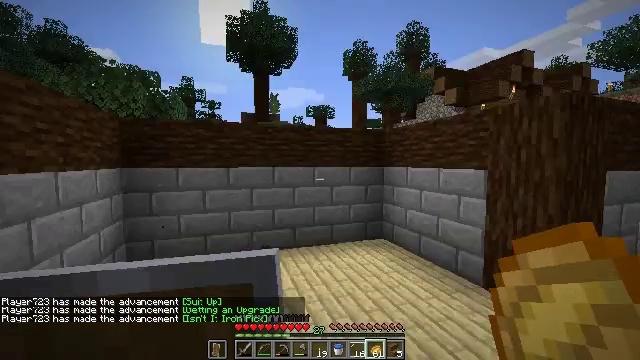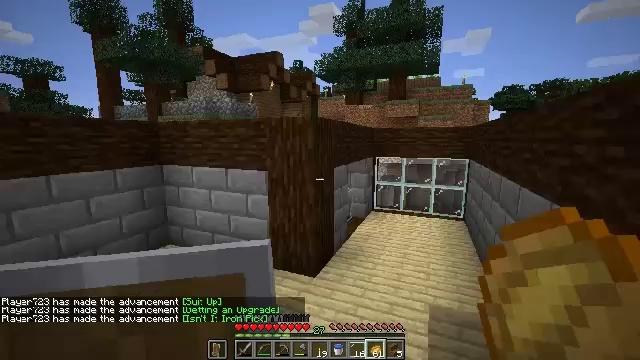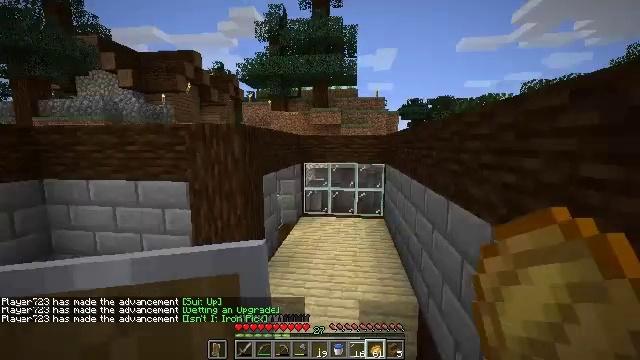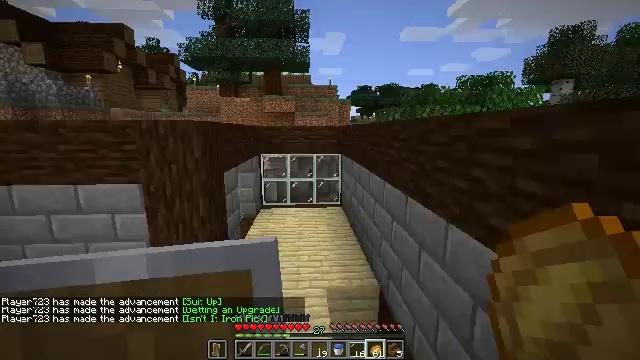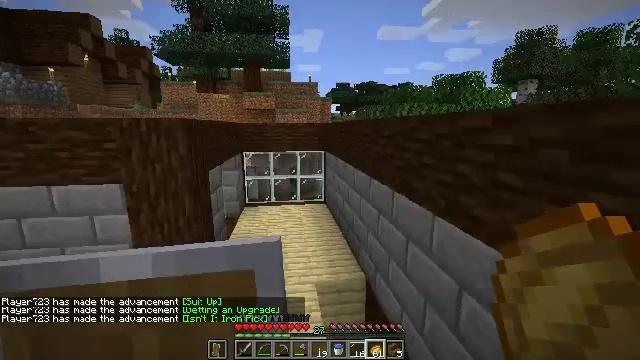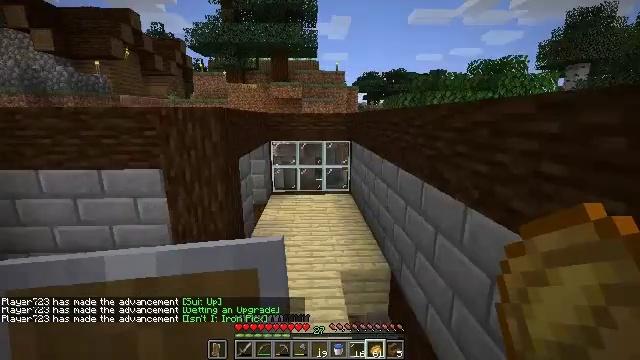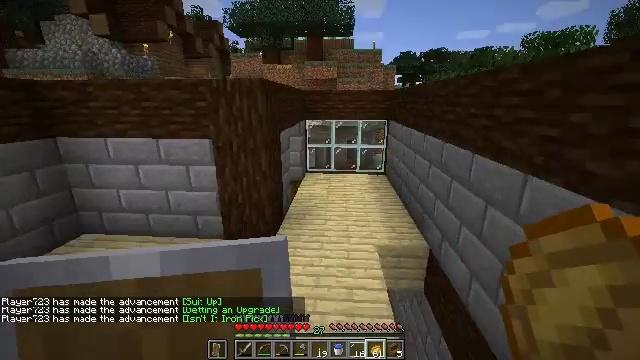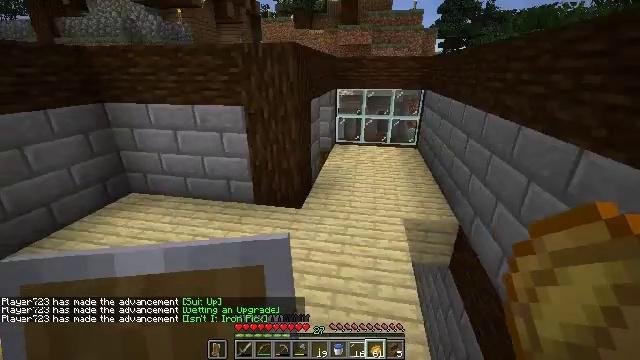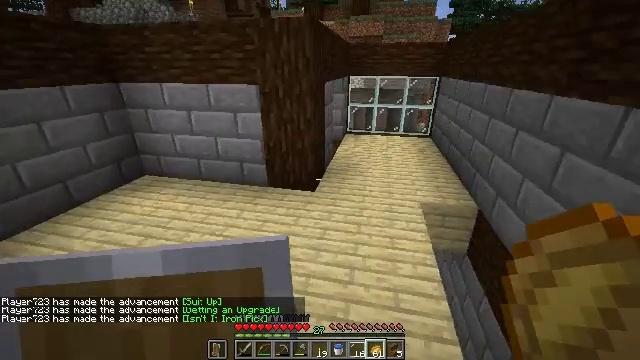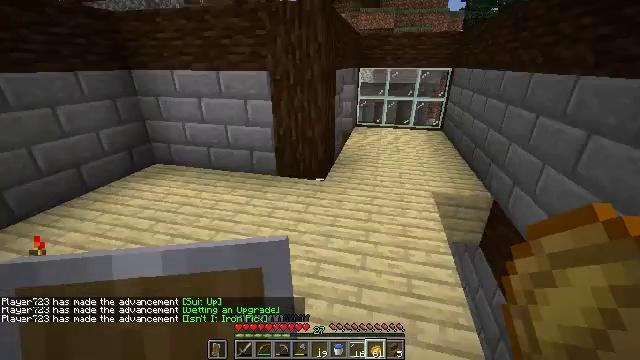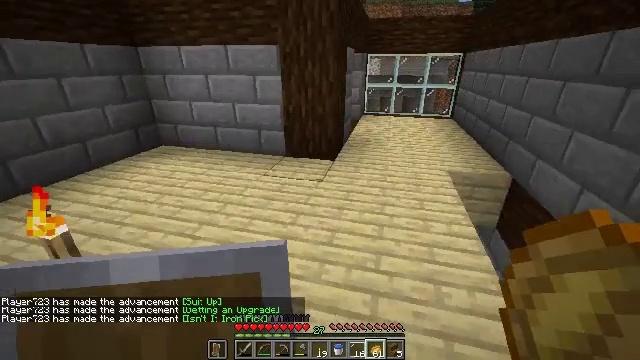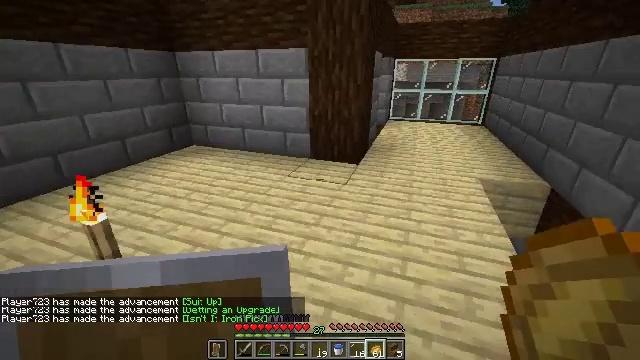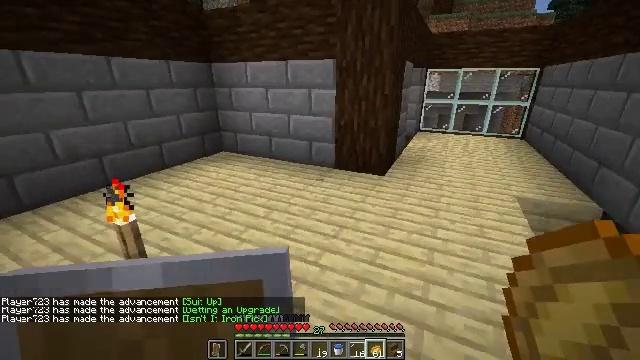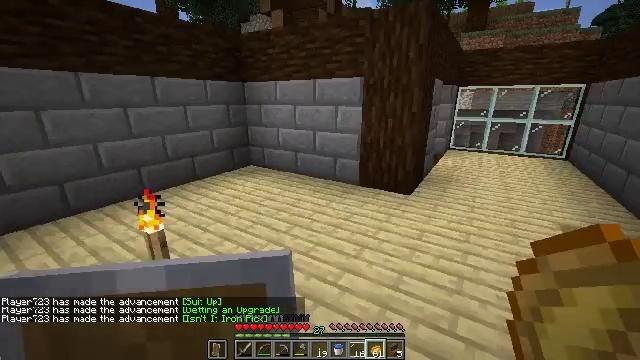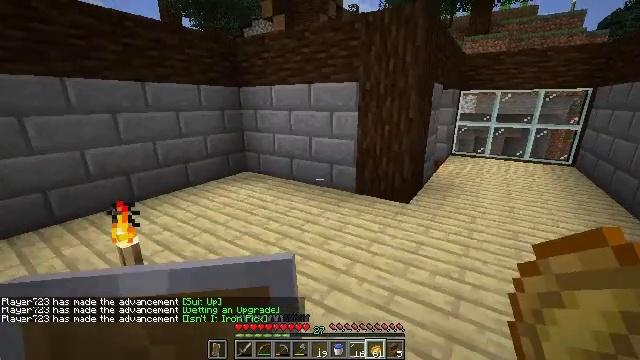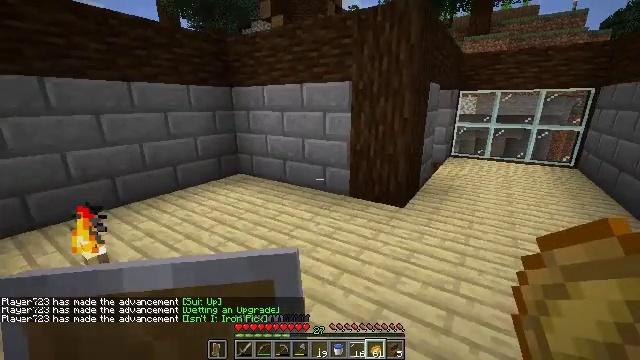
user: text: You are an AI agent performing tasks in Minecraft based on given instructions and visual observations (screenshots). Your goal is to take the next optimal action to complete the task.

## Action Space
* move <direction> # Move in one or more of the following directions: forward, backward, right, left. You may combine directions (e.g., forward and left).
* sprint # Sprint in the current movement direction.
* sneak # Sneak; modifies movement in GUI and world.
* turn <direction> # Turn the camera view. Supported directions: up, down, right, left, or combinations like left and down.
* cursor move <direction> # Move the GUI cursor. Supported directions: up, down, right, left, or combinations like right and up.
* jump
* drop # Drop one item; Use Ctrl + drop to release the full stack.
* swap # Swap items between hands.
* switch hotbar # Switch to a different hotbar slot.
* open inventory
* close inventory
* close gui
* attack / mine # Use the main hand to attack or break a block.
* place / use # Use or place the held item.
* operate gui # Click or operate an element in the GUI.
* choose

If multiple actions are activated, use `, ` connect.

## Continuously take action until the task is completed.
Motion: motion action
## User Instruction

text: Collect the stone bricks by mining.
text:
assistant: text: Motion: move forward and move left, turn right and down
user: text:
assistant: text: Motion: move left, turn right and up
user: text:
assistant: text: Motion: move left, turn right and down
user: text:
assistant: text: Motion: move back and move left, turn right
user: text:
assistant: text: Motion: move back and move left, turn left and down
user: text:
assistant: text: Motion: turn left and down
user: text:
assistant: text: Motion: turn left and down
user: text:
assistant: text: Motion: turn left
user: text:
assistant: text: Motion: turn left
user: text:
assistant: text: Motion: no_op
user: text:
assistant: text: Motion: move right, turn left and up
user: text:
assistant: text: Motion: move forward and move right, turn left and up
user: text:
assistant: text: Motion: move forward and move right, turn left and up
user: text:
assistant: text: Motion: move forward and move right
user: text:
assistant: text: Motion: move forward and move right
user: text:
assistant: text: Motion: move forward and move right
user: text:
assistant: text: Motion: move forward and move right
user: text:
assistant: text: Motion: move forward and move right
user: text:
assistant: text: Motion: move forward and move right
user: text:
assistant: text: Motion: move forward and move right, turn up
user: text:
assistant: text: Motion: move forward and move right, turn right and up
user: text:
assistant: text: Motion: move forward and move right, turn right and up
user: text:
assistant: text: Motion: move forward and move right
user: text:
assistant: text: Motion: move forward
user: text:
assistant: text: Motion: move forward
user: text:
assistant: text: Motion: move forward
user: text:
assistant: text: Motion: move forward, turn left
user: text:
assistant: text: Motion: move forward, turn left
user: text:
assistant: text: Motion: move forward, turn left
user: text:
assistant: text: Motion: move forward, turn left